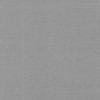
Label: dusty